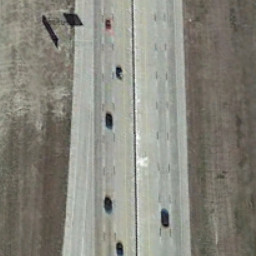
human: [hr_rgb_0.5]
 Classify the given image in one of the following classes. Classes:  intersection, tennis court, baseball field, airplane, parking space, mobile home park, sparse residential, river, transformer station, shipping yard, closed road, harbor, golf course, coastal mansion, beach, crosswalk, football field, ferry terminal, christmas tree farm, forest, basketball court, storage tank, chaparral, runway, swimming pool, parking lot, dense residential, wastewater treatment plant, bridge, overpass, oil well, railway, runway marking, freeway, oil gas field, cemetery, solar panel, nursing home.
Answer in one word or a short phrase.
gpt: freeway